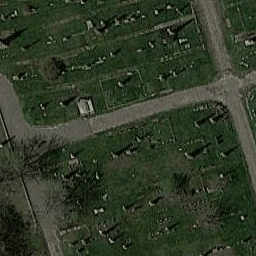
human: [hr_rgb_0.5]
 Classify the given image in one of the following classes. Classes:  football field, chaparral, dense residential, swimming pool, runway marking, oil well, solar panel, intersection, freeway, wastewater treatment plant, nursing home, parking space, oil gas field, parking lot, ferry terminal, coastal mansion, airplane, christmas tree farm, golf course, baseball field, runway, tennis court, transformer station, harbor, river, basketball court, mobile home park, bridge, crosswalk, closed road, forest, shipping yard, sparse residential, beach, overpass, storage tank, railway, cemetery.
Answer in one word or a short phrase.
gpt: cemetery